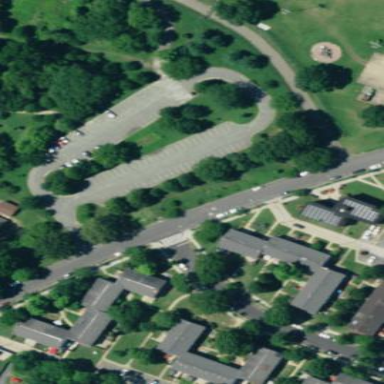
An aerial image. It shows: Asphalt parking aisle road for service vehicles.